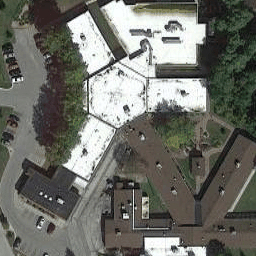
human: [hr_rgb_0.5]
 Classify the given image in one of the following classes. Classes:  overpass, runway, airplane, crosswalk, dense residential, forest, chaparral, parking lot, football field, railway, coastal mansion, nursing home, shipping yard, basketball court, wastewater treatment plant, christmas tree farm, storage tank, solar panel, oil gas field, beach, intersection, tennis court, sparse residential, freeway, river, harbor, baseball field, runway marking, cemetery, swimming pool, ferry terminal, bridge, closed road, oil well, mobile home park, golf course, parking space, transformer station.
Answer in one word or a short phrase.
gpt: nursing home